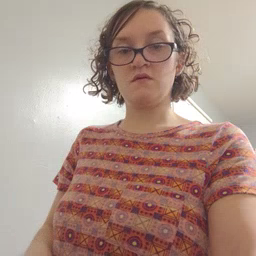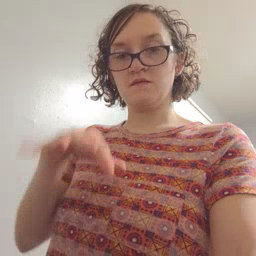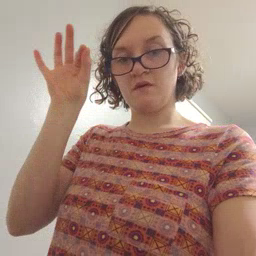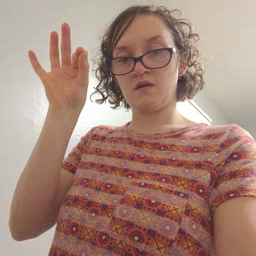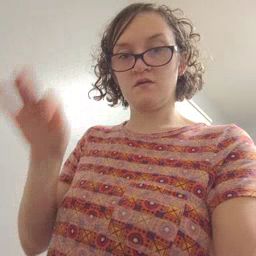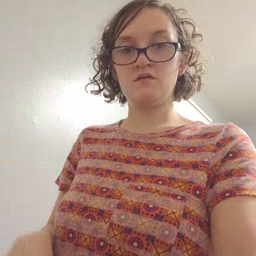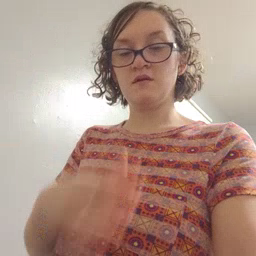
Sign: find